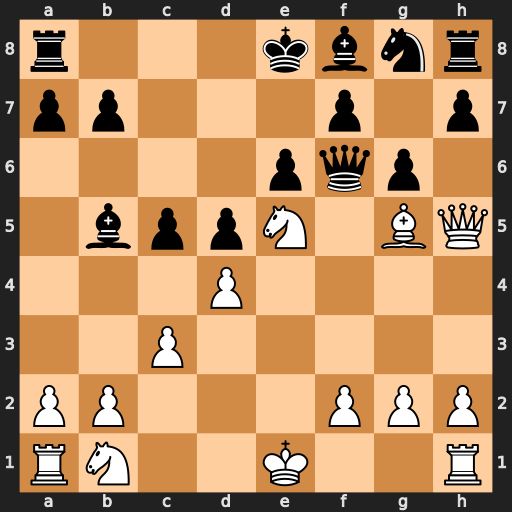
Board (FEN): r3kbnr/pp3p1p/4pqp1/1bppN1BQ/3P4/2P5/PP3PPP/RN2K2R
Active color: w
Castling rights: KQkq
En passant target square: -
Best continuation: Bxf6 gxh5 Bxh8